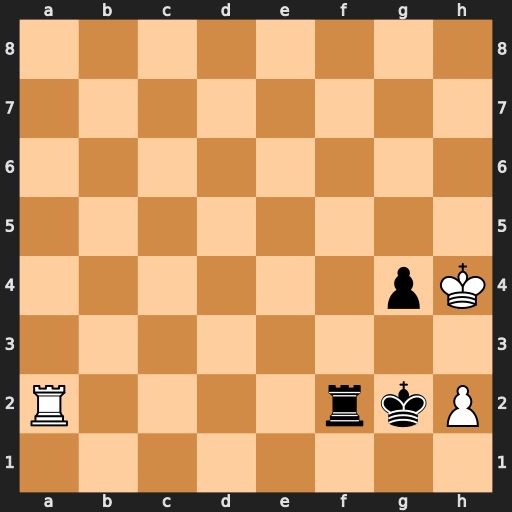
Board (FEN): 8/8/8/8/6pK/8/R4rkP/8
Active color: w
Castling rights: -
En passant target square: -
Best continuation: Rxf2+ Kxf2 Kxg4